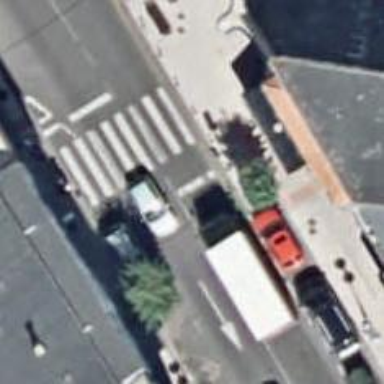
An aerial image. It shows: Road crossing with traffic signals.